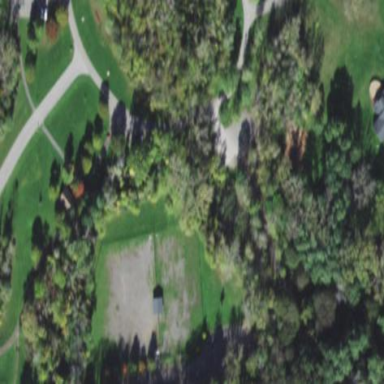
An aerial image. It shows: Dog park enclosed by fence.